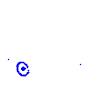
Particle: kaon